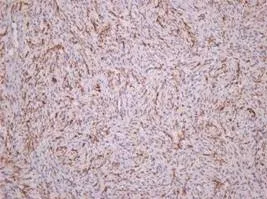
Immunohistochemical examination. Tumor stained negative for S-100 protein.
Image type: pathology (immunostaining)